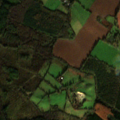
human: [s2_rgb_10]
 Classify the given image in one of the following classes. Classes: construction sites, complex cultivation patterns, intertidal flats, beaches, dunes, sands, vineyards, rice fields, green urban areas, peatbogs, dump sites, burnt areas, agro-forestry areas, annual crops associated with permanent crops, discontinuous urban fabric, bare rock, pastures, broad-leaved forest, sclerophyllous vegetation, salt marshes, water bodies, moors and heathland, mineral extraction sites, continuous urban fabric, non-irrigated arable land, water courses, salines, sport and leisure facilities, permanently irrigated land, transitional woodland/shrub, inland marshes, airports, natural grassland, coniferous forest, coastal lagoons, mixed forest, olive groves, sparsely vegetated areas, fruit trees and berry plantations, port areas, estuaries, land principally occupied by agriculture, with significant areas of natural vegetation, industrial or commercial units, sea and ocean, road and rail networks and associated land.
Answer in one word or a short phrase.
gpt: non-irrigated arable land, pastures, transitional woodland/shrub